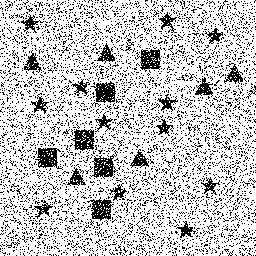
Squares: 6
Triangles: 6
Stars: 12
Total shapes: 24